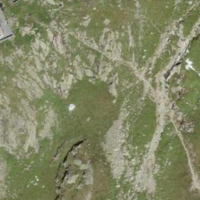
EUNIS habitat code: 26
Species observed at this site:
Marmota marmota
Achillea erba-rotta
Bartsia alpina
Campanula barbata
Capra ibex